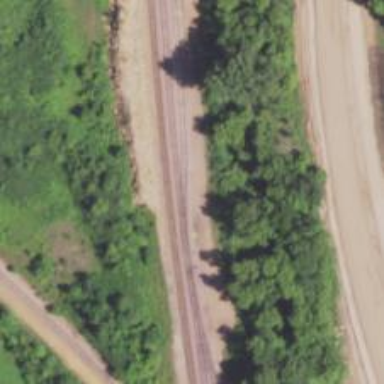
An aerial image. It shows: Abandoned railway.